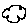
Label: cloud